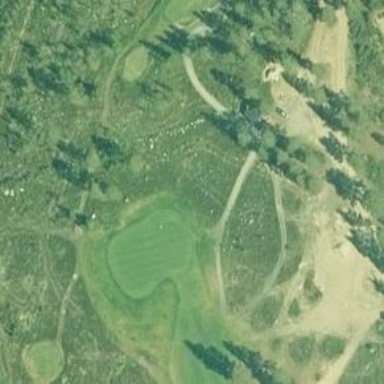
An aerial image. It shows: Footway that resembles golf path.